Question: I have certain amount of sprites in my scene. It is a 2D Game. I want to display some text on the sprite each Sprite's GameObject is attached with a Script. In the Script I have the following OnGUI() Method
'''
void OnGUI ()
{
GUI.contentColor = Color.black;
Rect label = new Rect ();
label.x = worldToRect (transform.position).x;
label.y = worldToRect (transform.position).y;
label.width = 100;
label.height = 100;
GUI.Label (label, number.ToString ());
}
Vector2 worldToRect (Vector3 WorldPosition)
{
Vector2 v = Camera.main.WorldToScreenPoint (WorldPosition);
return GUIUtility.ScreenToGUIPoint (v);
}
'''
But the position is not quite right. The two white Sprites should display 3 at the centre.I checked their transform in the editor and they align exactly at the centre of the sprite. How do I correct this ?
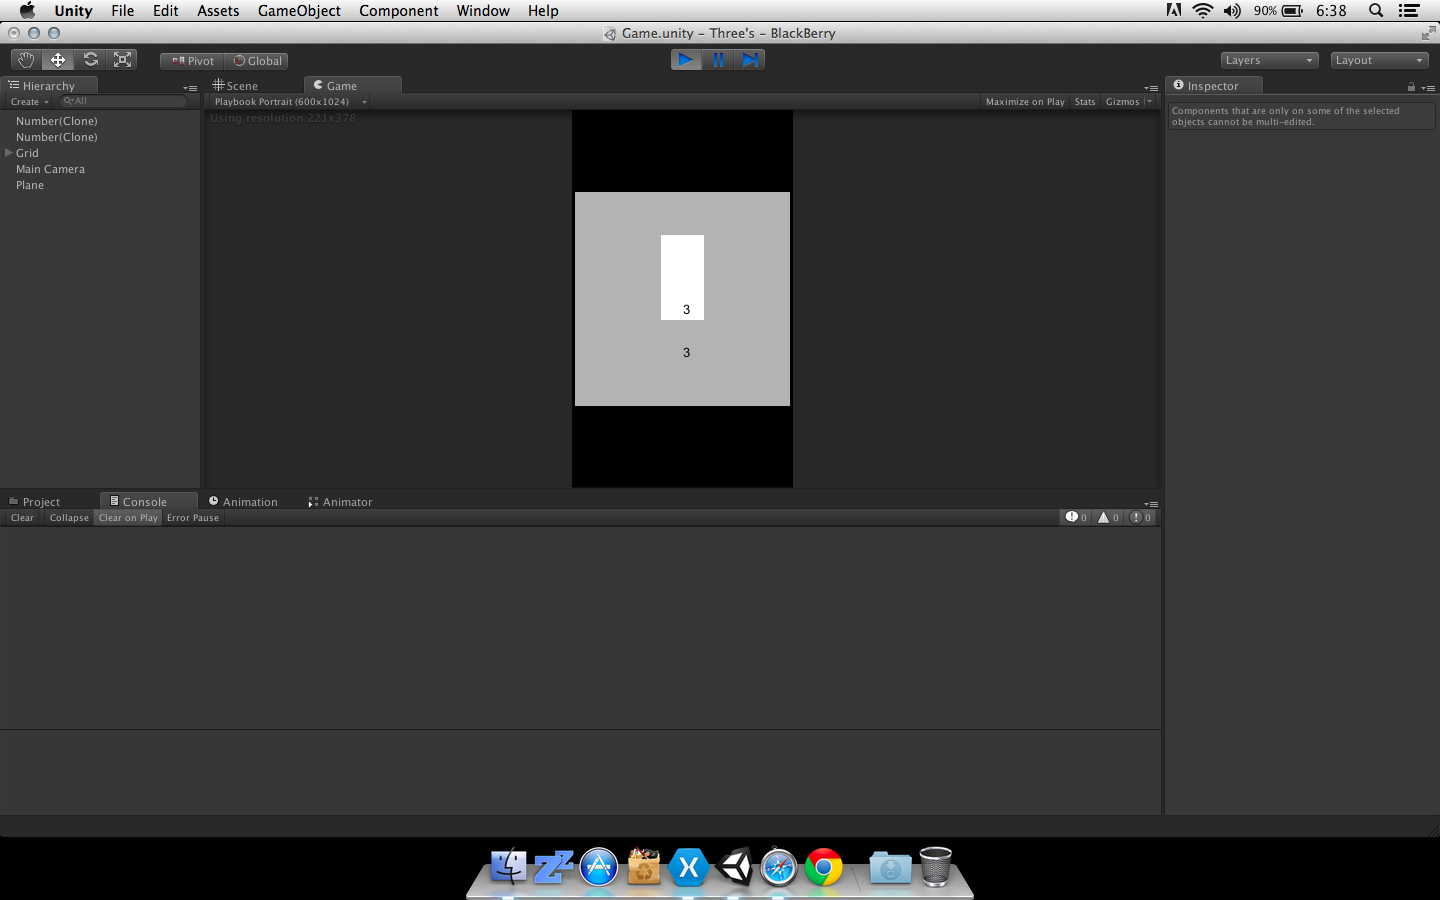
Answer: The x and y in the Rect for the label are the top-left position, which is aligned with the center of the GameObjects.
To center them, subtract half the width from x and half the height from y, and make sure the label's style has Alignment set to "Middle Center"